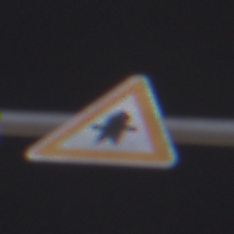
Verkehrszeichen: Vorfahrt
Umgebung: Outdoor, Urban
Tageszeit: Night
Wetter: Overcast
Licht: Artificial
Jahreszeit: Winter
Kontrast: MediumContrast